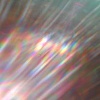
Label: sunburn